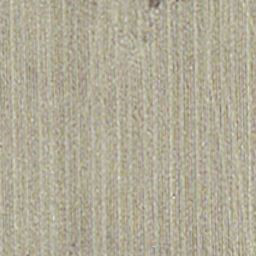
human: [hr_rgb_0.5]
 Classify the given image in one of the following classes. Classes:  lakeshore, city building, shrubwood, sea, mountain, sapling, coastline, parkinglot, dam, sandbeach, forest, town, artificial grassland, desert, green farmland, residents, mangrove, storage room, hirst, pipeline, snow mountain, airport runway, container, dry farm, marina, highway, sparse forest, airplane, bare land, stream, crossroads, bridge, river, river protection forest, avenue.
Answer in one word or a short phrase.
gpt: dry farm